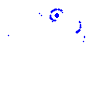
Particle: proton